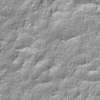
Label: not_dusty